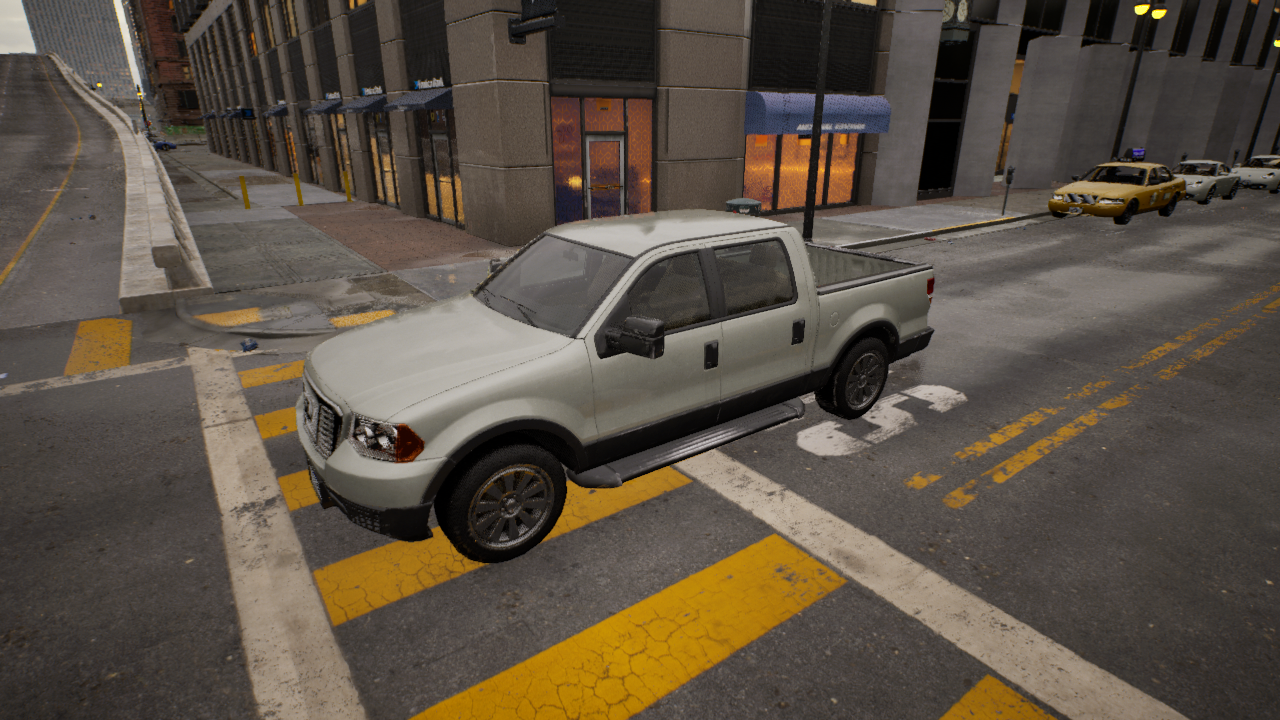
Venue: residential
Lighting: golden hour
Vehicle rig: pickup